Question: I have this warning in analyzer and also in leaks instrument, how can I fix this leak?
Tnx

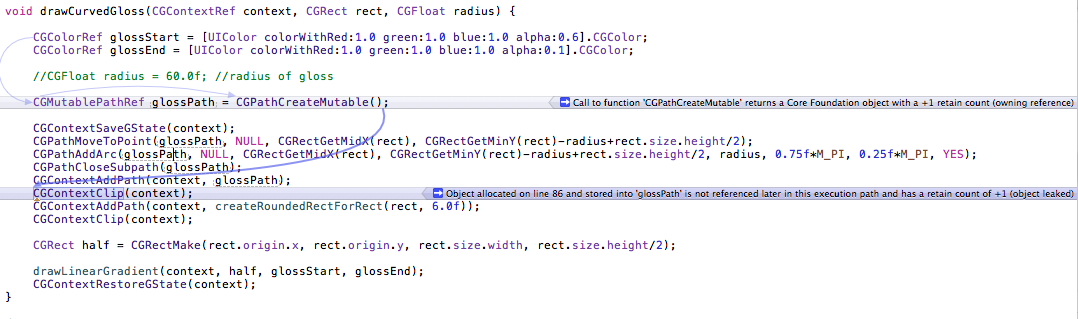
Answer: You are responsible for releasing the object returned by 'CGPathCreateMutable()' as per <URL>:
> A new mutable path. You are responsible for releasing this object.
You can use 'CGPathRelease()' to release the path.
'''
CGPathRelease(glossPath);
'''